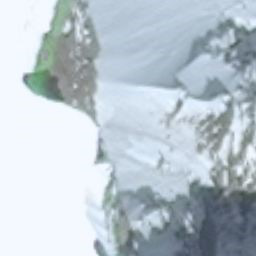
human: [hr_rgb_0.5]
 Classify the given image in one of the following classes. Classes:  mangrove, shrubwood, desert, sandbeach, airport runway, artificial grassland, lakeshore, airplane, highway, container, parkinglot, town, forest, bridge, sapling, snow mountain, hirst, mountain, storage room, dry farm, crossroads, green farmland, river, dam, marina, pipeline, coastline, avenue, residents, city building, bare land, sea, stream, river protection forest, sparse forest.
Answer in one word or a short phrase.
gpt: snow mountain